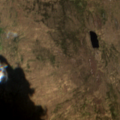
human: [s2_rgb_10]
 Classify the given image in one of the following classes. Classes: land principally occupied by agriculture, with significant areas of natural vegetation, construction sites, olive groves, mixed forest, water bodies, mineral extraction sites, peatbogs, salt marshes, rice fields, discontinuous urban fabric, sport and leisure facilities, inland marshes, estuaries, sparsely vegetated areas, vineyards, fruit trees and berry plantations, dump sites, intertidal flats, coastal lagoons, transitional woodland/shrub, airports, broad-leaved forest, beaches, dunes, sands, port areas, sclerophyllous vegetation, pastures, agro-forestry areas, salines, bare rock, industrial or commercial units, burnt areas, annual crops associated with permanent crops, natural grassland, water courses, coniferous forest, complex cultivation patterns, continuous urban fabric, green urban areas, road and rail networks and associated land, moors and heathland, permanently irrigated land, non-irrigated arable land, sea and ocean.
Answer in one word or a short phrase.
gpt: peatbogs